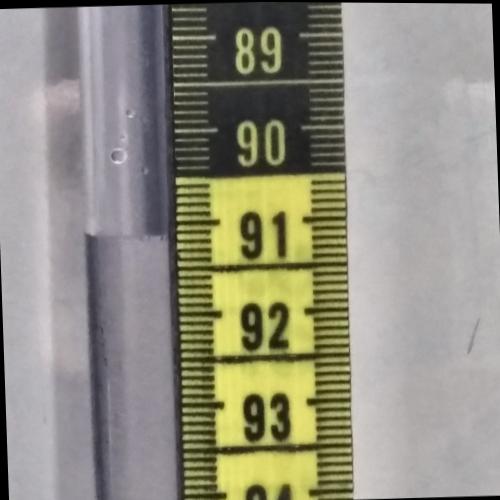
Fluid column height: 91.1 cm